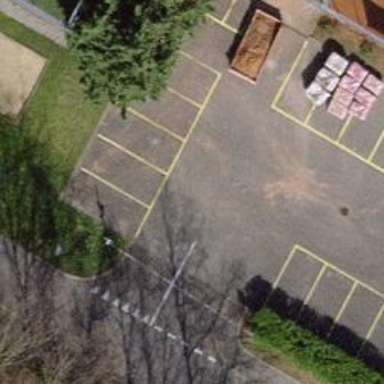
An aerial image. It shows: Parking aisle designated as service road.